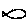
Label: fish